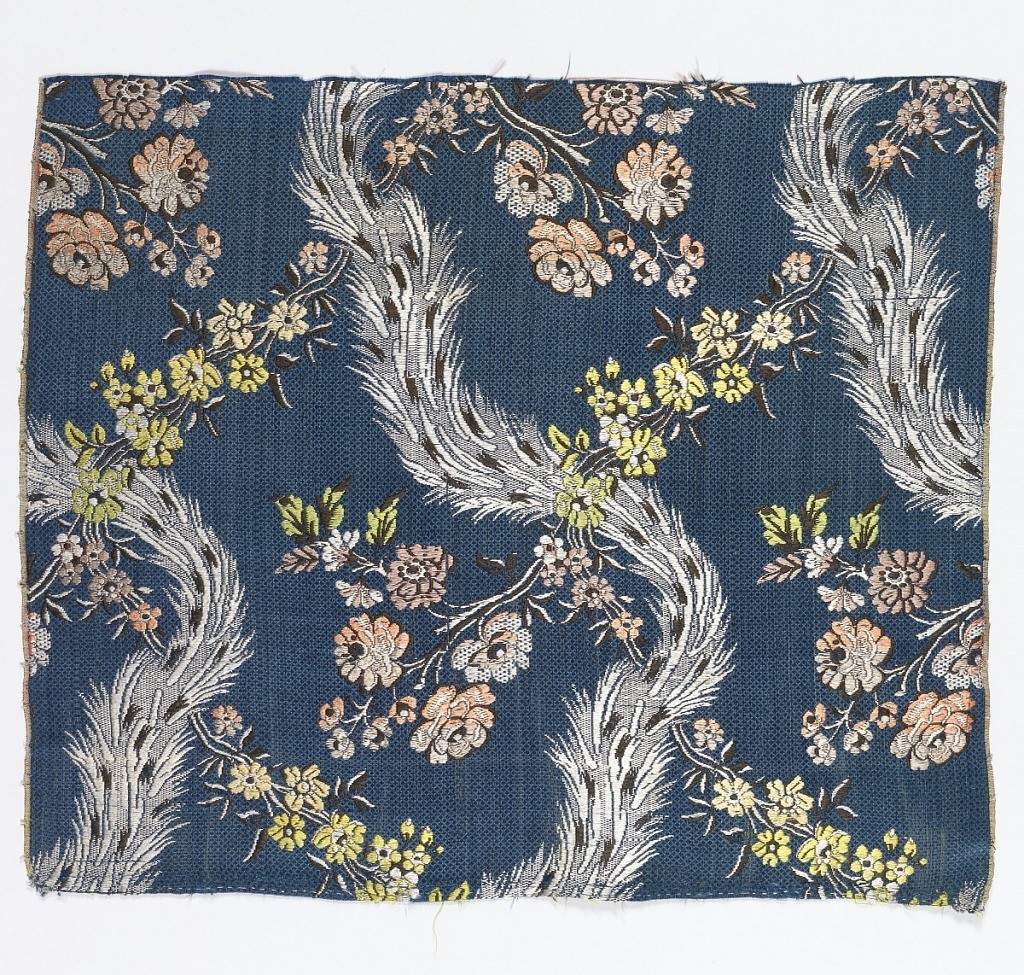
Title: Textile
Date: early 18th century
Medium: silk Technique: plain compound cloth
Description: Blue ground fabric with all-over diaper pattern produced by floats of the secondary blue warps. Pattern of polychrome floral serpentines and plumes in white. Details of the pattern are in dark brown.